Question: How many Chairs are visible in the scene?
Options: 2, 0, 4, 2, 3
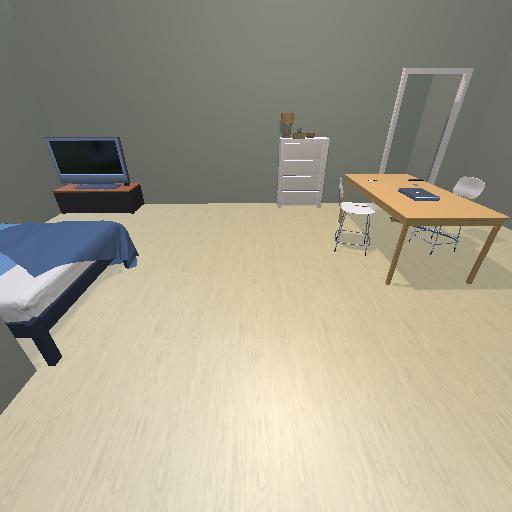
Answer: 2